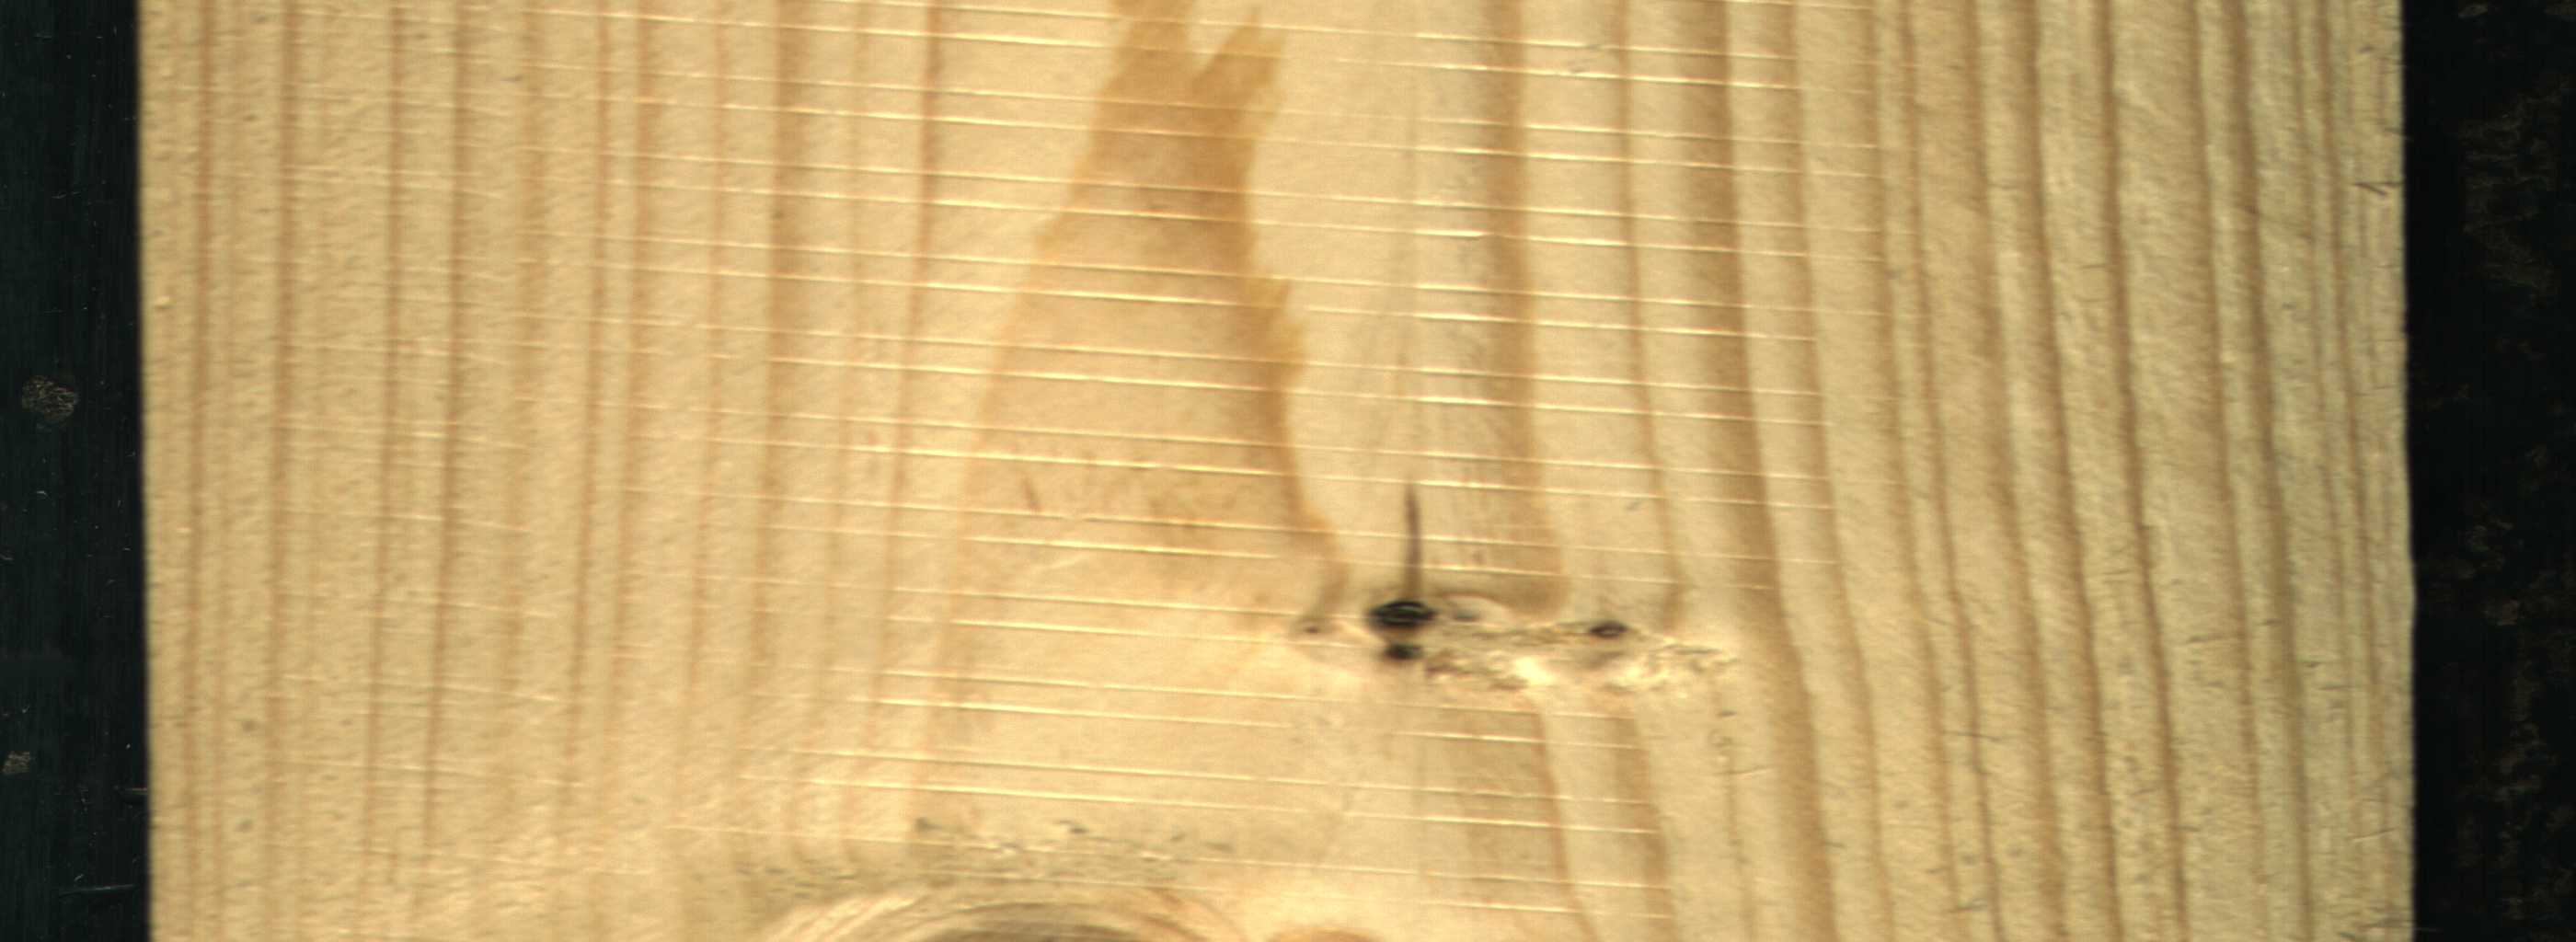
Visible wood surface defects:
Dead_Knot
Live_Knot
Live_Knot